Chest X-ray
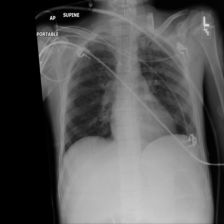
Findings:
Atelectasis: negative
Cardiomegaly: negative
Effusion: negative
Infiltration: positive
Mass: negative
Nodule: negative
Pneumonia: negative
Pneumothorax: negative
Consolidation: negative
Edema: negative
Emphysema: negative
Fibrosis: negative
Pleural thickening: negative
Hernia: negative